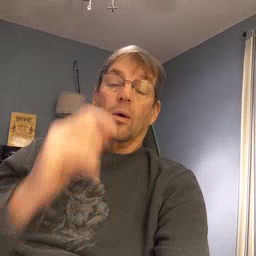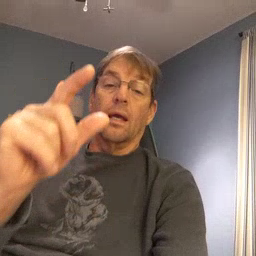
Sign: awake